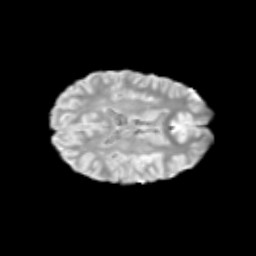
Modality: T2w
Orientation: axial
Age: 13
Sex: female
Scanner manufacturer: siemens
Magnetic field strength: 3 T
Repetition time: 3.8 s
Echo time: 0.07 s